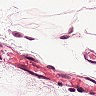
Metastatic tissue present: no